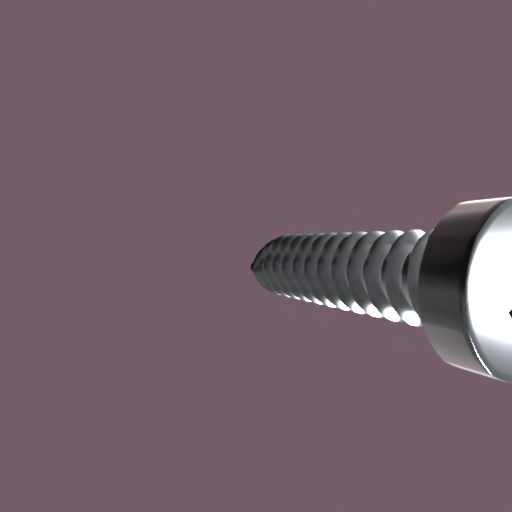
Label: screw